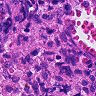
Metastatic tissue present: no